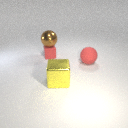
small red rubber cube behind large red rubber sphere